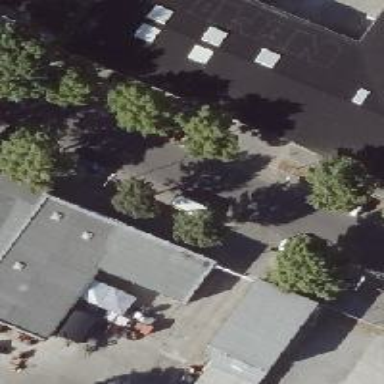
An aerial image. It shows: Commercial building.